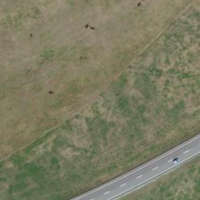
EUNIS habitat code: 26
Species observed at this site:
Oenanthe oenanthe
Matricaria discoidea